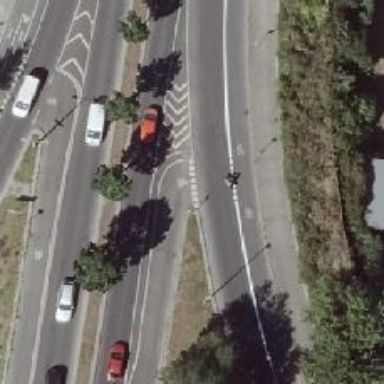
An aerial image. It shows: Road with "give way" sign.